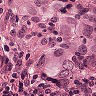
Metastatic tissue present: yes